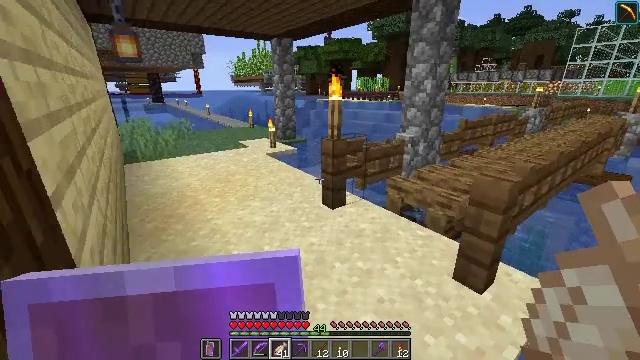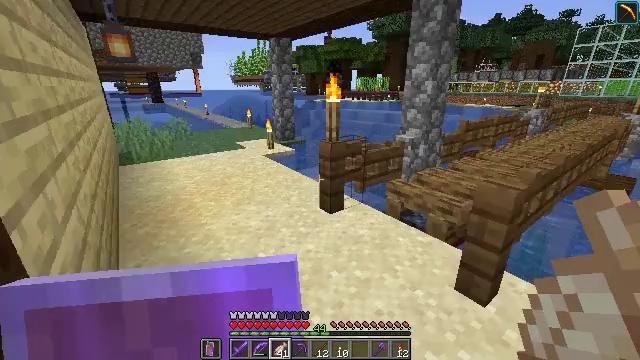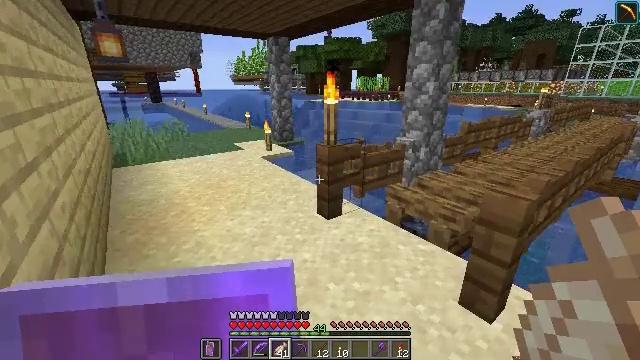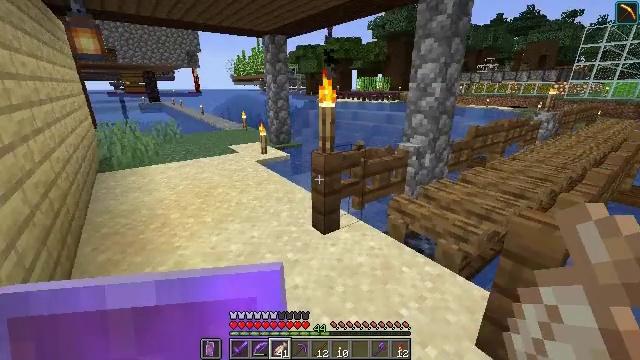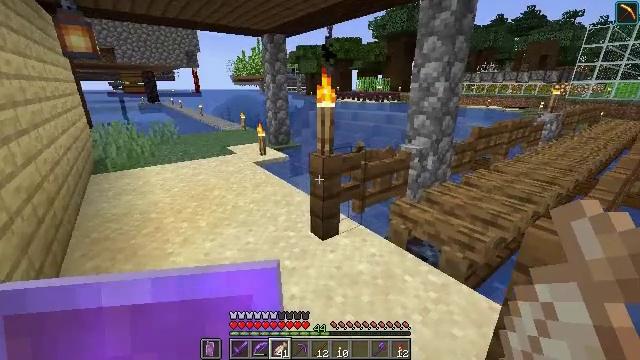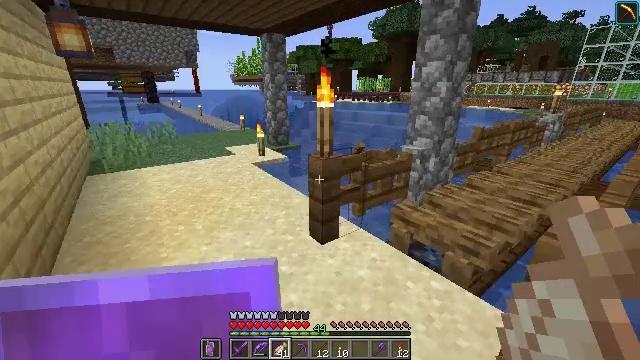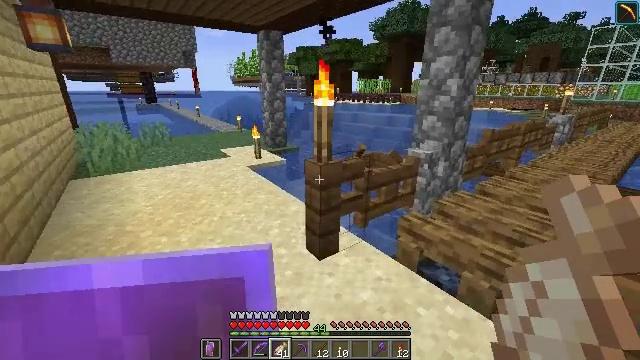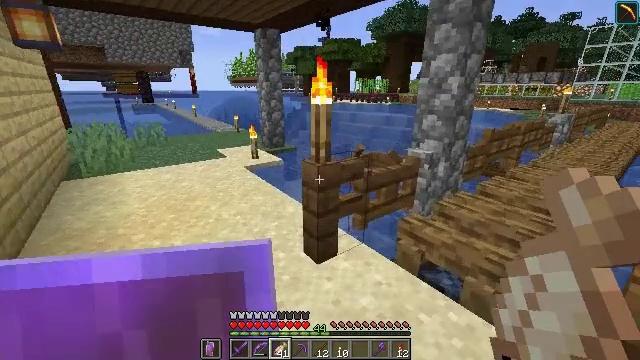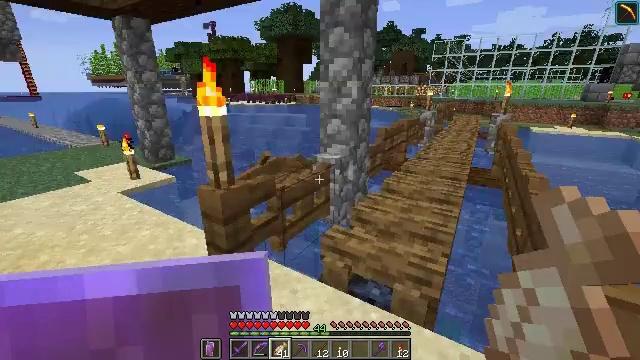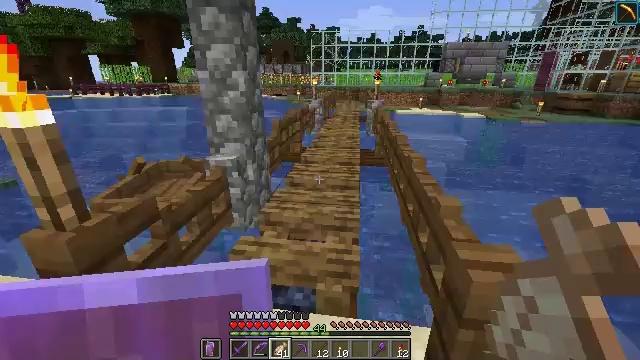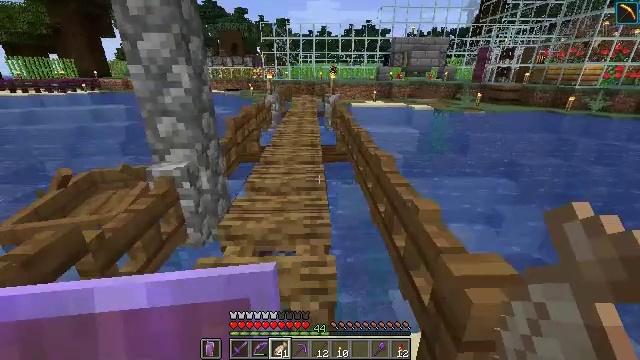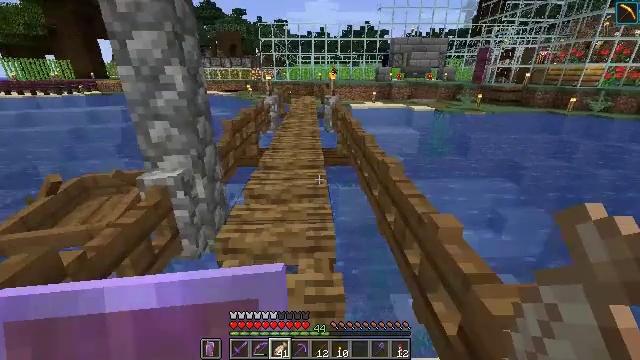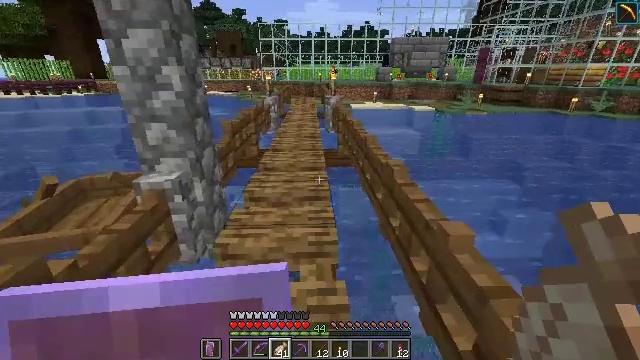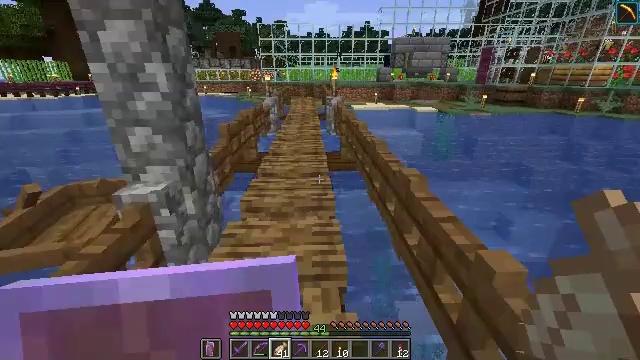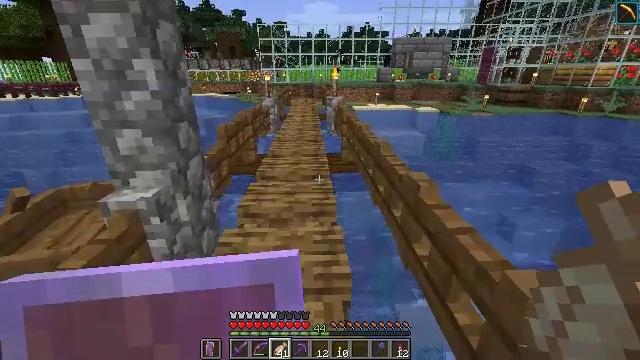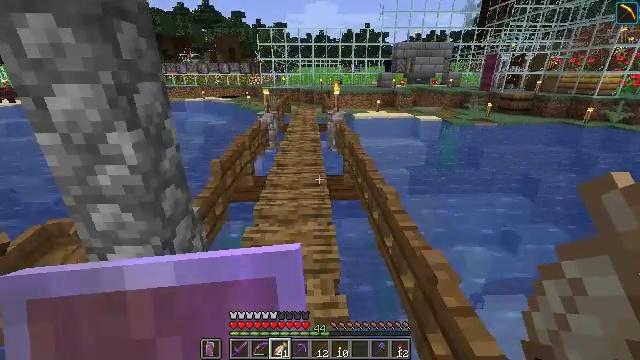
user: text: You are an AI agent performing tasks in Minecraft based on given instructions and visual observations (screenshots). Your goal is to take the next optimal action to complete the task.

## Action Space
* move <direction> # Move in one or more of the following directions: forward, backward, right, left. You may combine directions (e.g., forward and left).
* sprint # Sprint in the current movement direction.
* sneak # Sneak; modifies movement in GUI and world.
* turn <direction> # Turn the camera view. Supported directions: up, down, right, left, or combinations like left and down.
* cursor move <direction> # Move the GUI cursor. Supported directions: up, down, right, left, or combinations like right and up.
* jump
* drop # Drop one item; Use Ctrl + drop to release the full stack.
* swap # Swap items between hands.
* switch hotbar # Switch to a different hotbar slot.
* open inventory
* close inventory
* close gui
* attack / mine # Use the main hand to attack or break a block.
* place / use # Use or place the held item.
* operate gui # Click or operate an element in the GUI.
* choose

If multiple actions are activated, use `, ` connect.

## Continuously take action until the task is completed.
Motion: motion action
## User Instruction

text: Create a stonecutter using necessary resources.
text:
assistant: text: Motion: move forward
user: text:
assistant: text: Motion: move forward
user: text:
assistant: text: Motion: move forward
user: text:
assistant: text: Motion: move forward
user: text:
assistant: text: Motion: move forward
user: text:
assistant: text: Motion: move forward
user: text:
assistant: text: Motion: move forward
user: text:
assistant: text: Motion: move forward, turn right
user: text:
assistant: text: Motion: move forward, turn right and down
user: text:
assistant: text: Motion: move forward, turn right and down
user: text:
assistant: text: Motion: move forward
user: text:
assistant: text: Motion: move forward
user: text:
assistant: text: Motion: move forward
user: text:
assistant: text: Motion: move forward
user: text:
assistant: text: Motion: move forward
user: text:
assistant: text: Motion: move forward
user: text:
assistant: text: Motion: move forward
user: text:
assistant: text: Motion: move forward
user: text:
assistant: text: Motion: move forward
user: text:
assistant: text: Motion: move forward
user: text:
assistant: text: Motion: move forward
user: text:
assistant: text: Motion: move forward
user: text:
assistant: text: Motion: move forward
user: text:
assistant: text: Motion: move forward
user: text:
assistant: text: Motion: move forward
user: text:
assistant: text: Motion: move forward
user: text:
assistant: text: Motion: move forward
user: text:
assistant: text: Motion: move forward
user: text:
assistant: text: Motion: move forward
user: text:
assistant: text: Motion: move forward